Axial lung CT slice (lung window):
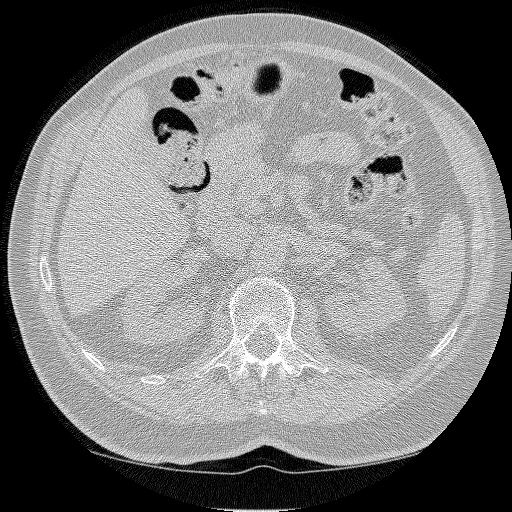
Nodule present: no